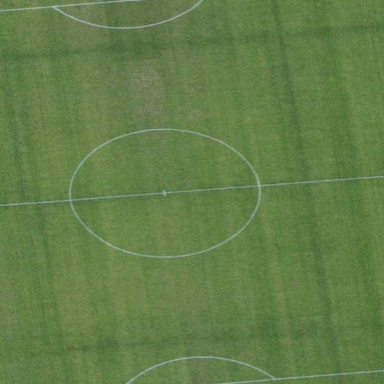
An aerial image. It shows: Soccer pitch with grass surface for leisure and sports.